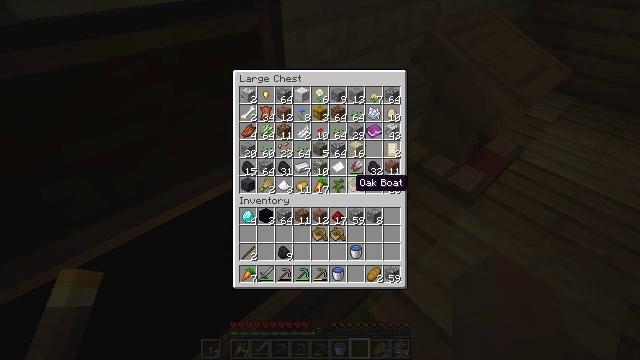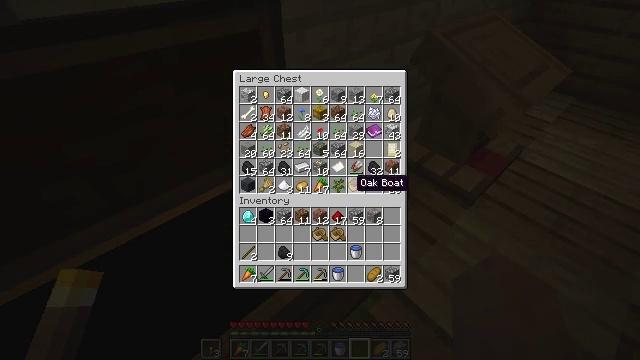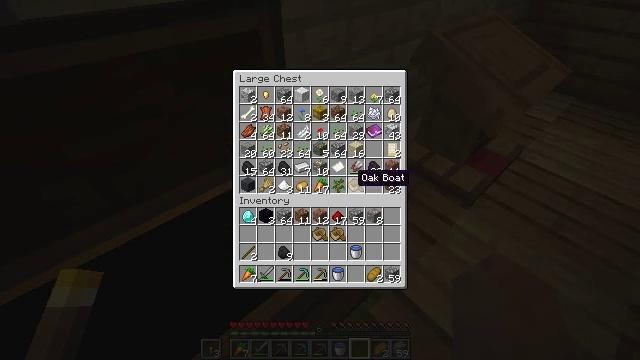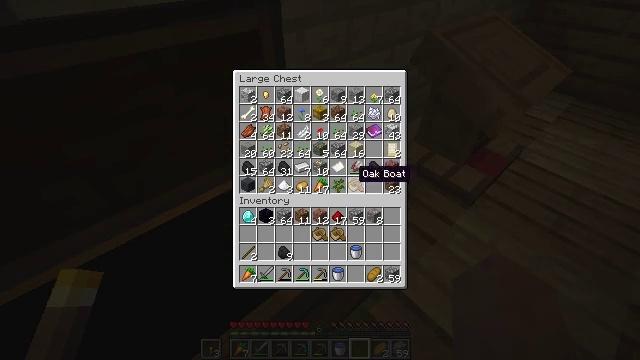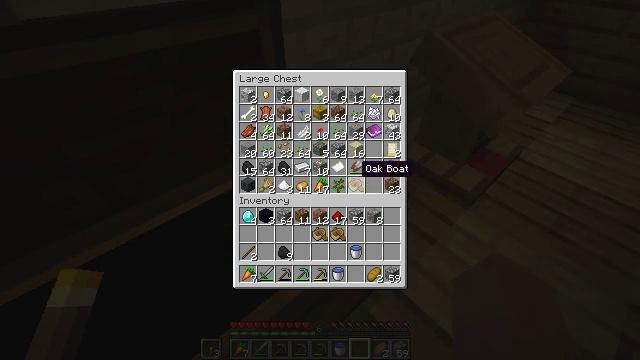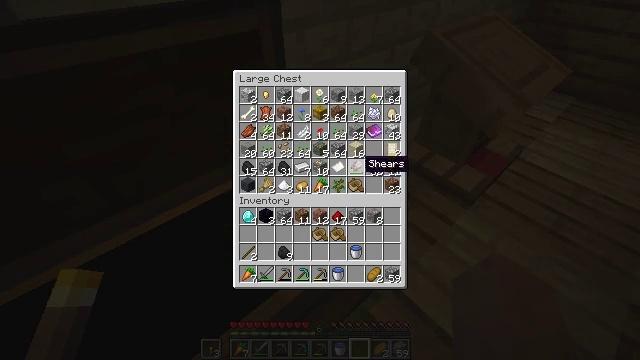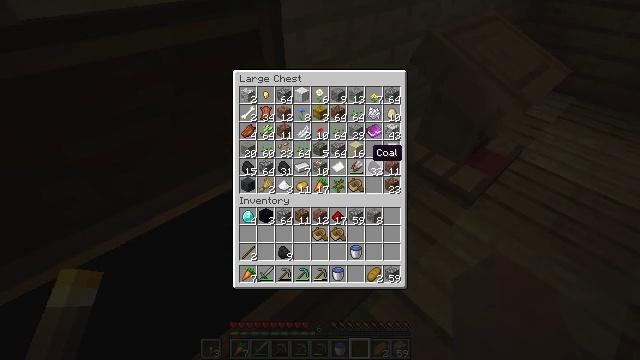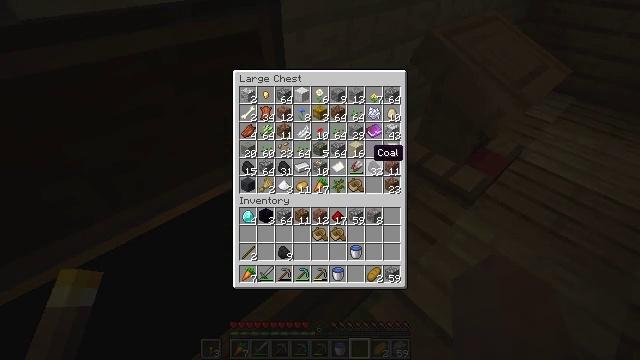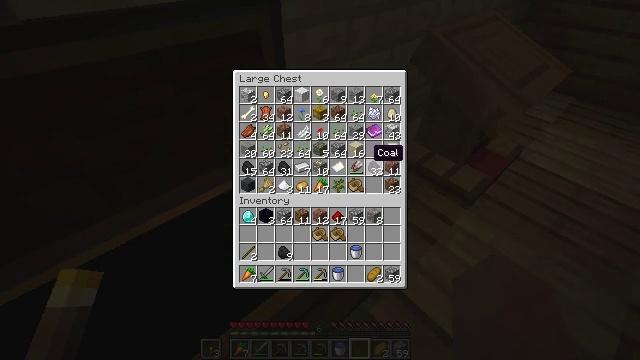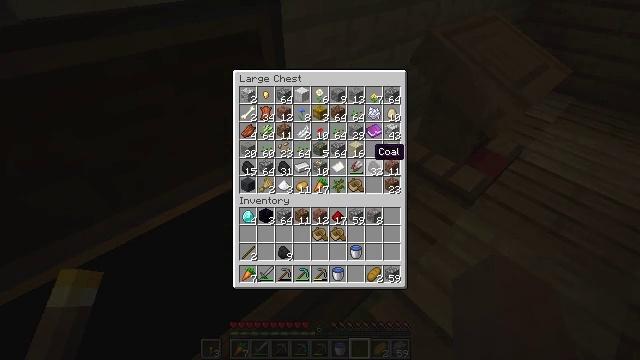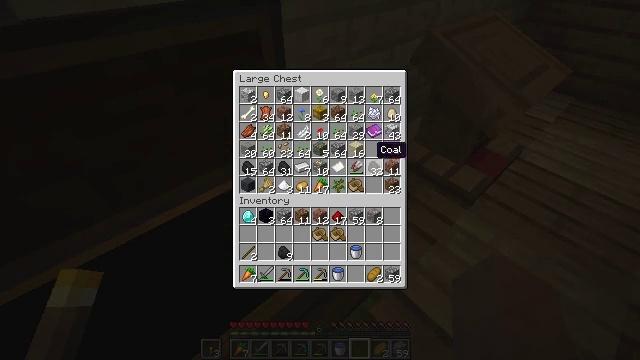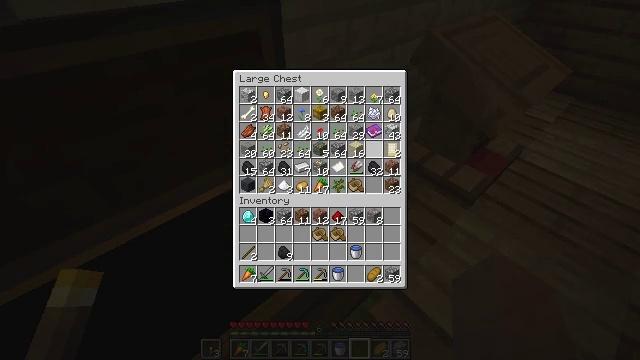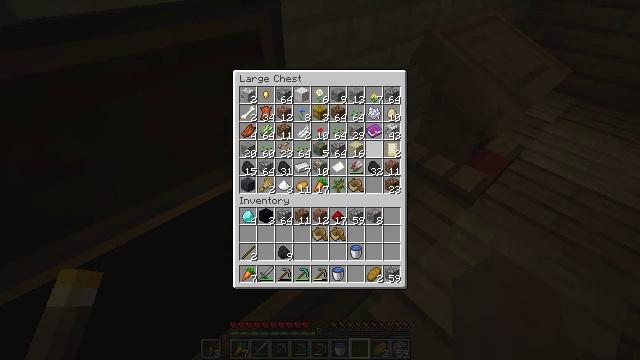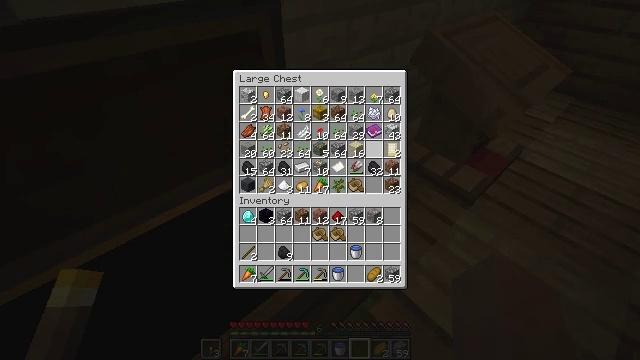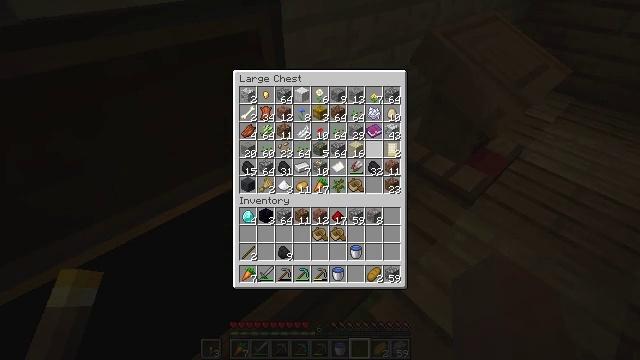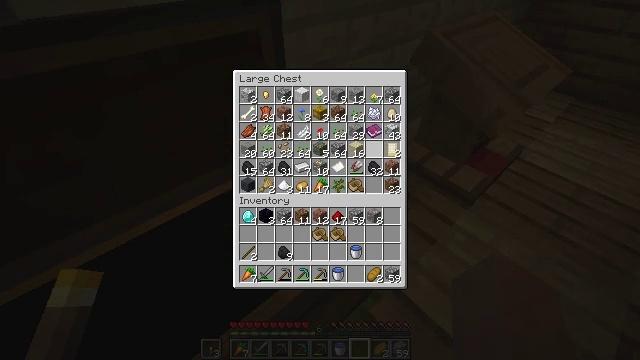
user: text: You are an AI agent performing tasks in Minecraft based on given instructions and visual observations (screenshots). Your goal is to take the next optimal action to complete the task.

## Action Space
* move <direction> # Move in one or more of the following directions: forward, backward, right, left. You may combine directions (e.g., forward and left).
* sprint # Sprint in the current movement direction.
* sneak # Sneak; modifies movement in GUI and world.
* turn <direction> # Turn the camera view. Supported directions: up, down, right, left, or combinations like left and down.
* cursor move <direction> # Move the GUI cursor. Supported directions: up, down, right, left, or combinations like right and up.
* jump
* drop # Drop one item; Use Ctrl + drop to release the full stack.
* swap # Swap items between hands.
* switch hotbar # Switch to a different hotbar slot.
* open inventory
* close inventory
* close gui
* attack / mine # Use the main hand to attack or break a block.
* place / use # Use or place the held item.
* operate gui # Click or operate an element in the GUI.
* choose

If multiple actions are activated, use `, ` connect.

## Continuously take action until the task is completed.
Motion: motion action
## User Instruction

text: Drop a bread.
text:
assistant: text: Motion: operate gui
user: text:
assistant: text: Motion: operate gui
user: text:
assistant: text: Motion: operate gui
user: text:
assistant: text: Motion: operate gui
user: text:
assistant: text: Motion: operate gui
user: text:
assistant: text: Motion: cursor move right and up, operate gui
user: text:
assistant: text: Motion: operate gui
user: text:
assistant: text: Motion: operate gui
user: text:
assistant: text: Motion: operate gui
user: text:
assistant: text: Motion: operate gui
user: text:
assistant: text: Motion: operate gui
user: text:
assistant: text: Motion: operate gui
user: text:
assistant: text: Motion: operate gui
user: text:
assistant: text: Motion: operate gui
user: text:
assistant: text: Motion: operate gui
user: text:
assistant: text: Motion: operate gui
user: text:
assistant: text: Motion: operate gui
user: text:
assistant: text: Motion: operate gui
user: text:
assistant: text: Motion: operate gui
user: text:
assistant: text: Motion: operate gui
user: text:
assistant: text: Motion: cursor move left and down, operate gui
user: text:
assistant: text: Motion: cursor move left, operate gui
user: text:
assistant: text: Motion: cursor move left, operate gui
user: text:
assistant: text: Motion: operate gui
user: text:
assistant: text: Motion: operate gui
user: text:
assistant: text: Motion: operate gui
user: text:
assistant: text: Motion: operate gui
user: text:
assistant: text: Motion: operate gui
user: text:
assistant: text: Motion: operate gui
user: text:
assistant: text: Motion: operate gui